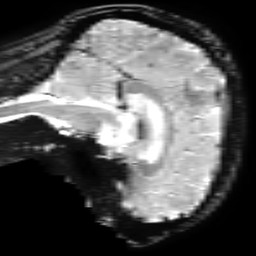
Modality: T2starw
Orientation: sagittal
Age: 22
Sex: male
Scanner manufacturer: ge
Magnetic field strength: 3 T
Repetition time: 0.65 s
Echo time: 0.02 s